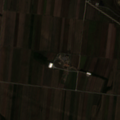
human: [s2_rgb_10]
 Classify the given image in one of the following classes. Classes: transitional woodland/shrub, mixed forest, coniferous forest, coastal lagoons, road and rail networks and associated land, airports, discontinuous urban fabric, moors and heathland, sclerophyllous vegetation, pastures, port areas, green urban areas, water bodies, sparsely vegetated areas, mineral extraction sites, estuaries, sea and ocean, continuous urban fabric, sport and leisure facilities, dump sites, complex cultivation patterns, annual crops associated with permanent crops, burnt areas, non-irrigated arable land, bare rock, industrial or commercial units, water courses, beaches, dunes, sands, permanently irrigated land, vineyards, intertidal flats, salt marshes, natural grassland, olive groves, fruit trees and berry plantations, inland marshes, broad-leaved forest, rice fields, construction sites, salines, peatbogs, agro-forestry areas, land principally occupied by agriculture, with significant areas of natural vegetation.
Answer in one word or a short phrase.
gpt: industrial or commercial units, mineral extraction sites, non-irrigated arable land